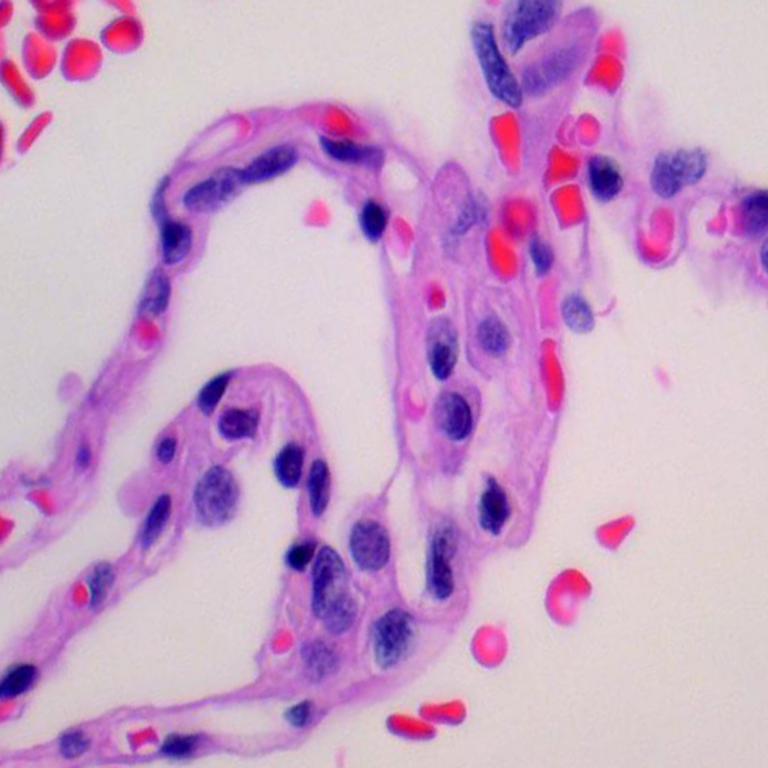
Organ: lung
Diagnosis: benign